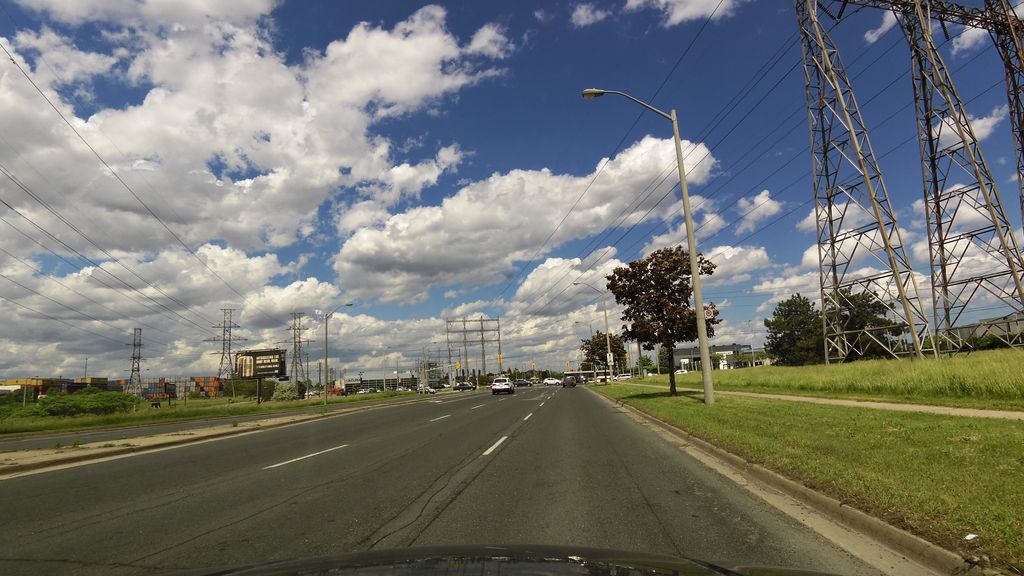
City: toronto